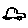
Label: car